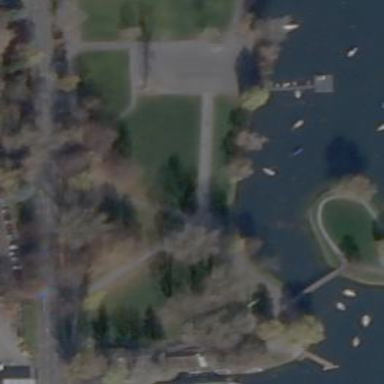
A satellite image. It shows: Park.